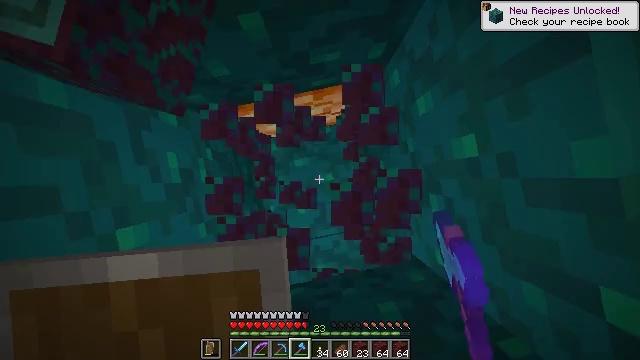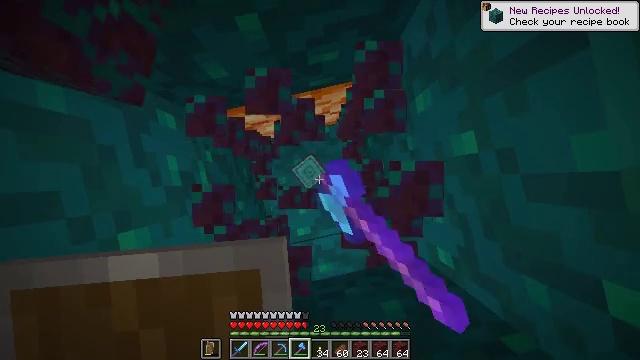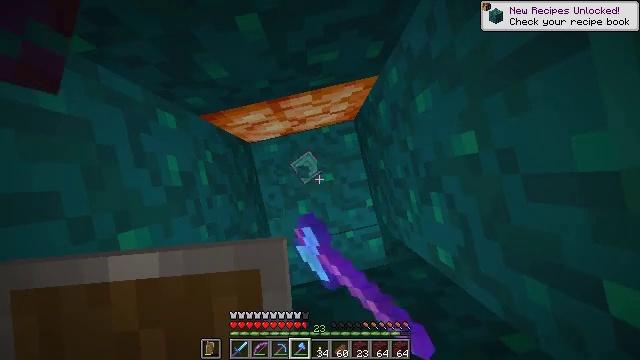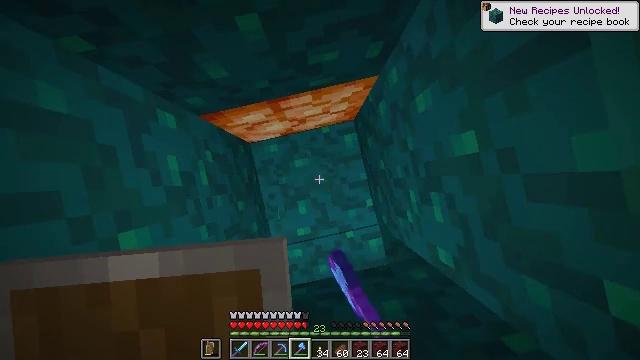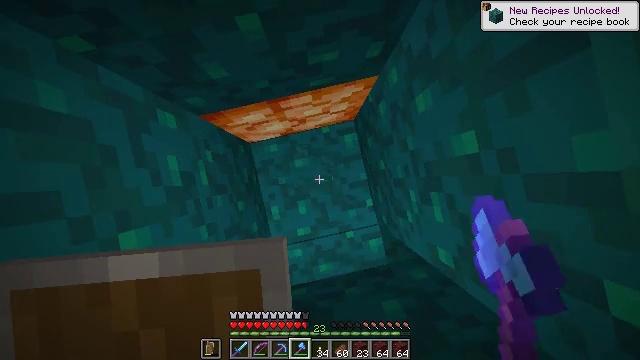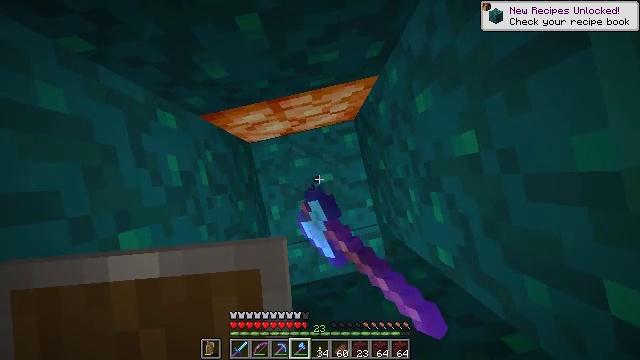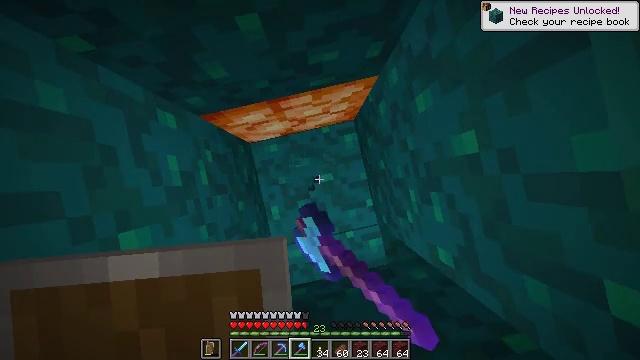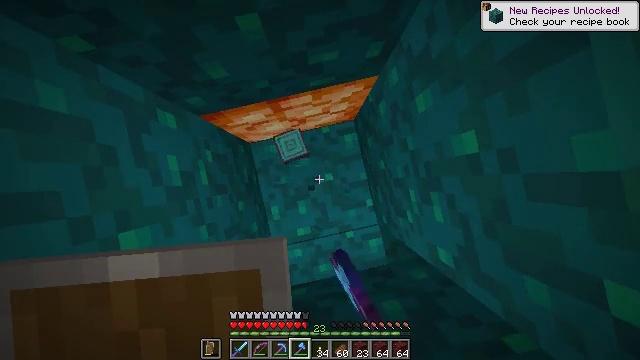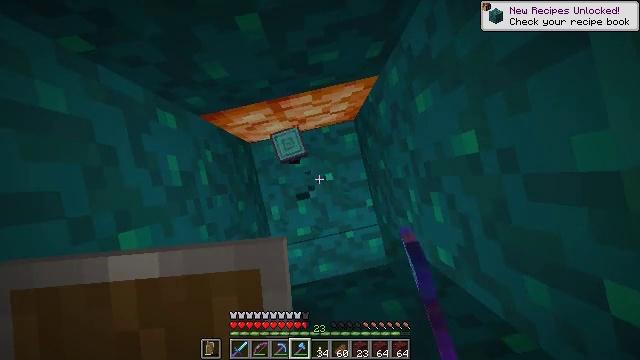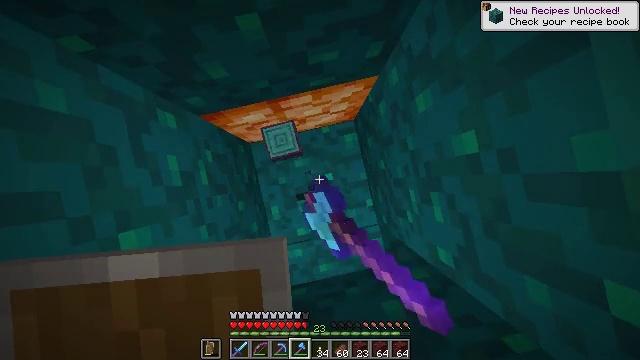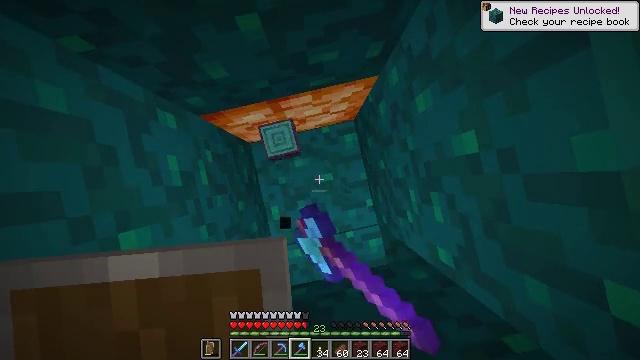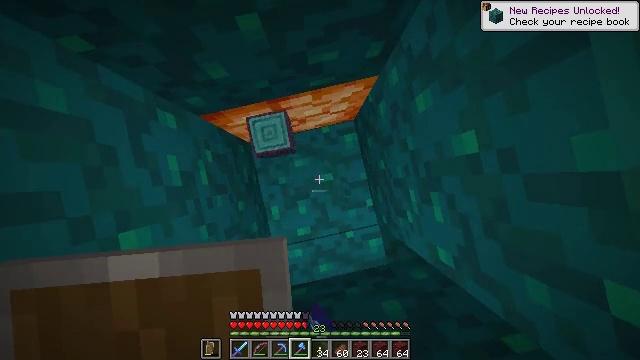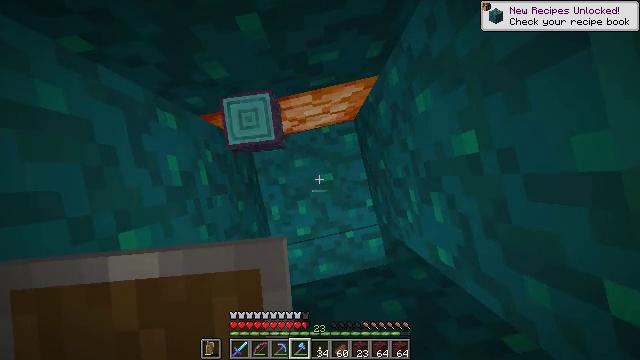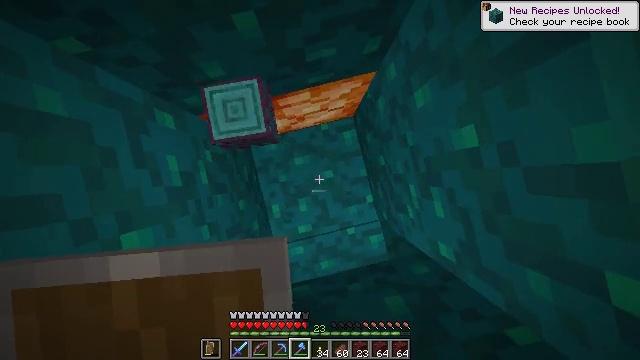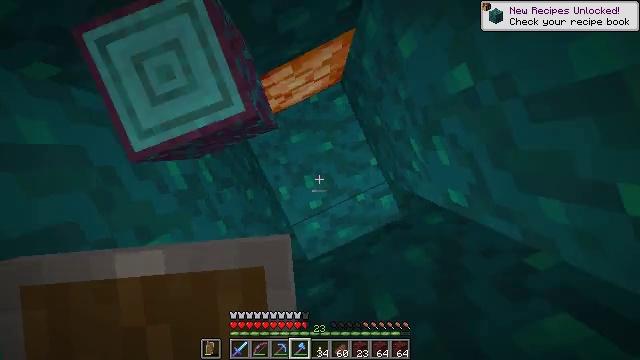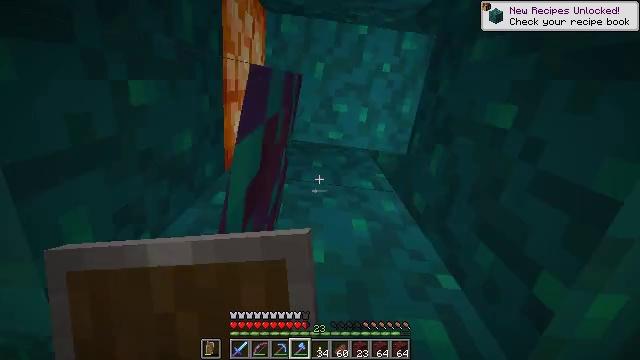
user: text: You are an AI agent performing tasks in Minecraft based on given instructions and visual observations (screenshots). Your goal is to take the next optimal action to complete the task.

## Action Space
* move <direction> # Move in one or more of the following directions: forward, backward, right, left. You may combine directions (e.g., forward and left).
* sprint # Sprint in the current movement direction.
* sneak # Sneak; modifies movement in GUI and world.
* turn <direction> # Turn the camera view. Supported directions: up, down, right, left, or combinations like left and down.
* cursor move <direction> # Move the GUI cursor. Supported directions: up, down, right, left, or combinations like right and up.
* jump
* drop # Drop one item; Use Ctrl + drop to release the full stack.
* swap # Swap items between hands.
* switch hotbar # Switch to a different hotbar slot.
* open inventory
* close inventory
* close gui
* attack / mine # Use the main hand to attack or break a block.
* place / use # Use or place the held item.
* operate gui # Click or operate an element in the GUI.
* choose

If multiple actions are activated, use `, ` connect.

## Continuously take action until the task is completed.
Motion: motion action
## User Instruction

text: Harvest the warped wart block in the Nether.
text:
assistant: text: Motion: turn left and up, attack / mine
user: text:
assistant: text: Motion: attack / mine
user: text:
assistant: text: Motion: attack / mine
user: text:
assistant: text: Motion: attack / mine
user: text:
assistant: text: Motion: attack / mine
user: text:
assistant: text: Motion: attack / mine
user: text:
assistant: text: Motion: attack / mine
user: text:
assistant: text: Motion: attack / mine
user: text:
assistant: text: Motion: attack / mine
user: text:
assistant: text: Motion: no_op
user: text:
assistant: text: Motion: no_op
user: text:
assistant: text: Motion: no_op
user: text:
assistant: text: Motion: turn left
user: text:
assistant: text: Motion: turn left and down
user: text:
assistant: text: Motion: turn left and down
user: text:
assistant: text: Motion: turn left and down
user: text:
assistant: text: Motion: turn left and down
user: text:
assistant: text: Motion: no_op
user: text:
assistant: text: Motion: no_op
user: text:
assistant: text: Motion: turn right
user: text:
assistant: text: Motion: turn left and down
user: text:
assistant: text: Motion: turn left and down
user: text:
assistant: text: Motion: turn left
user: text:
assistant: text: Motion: turn right and up
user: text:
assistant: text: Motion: no_op
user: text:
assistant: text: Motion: no_op
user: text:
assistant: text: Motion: no_op
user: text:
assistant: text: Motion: no_op
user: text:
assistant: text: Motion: no_op
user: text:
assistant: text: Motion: no_op